Question: I have a simple jumping game setup where an hero jumps over a ball rolling towards him.
there is no gravity setup on the scene
the hero jump straight up and then straight down. if the hero stays still "didBeginContact" is fired and I can detect the collision. If the front of the hero hits the rolling ball when jumping up or coming down "didBeginContact" is fired. However if the back half of the hero land on the ball as it is going under it, it does not detect the collision.

'''
static const uint32_t groundCategory = 0x1 << 1;
static const uint32_t obstacleCategory = 0x1 << 2;
static const uint32_t heroCategory = 0x1 << 3;
SKSpriteNode *hero = [[SKSpriteNode alloc] initWithColor:[SKColor redColor] size:CGSizeMake(100, 115)];
[hero setPosition:CGPointMake(HERO_UP_POSITION_X, HEIGHT_GAME / 2 + hero.size.height / 2 + 10)];
hero.physicsBody = [SKPhysicsBody bodyWithRectangleOfSize:hero.size];
[hero.physicsBody setAffectedByGravity:NO];
hero.physicsBody.usesPreciseCollisionDetection = YES;
hero.physicsBody.allowsRotation = NO;
hero.physicsBody.categoryBitMask = heroCategory;
hero.physicsBody.contactTestBitMask = obstacleCategory | groundCategory;
hero.physicsBody.collisionBitMask = 0;
hero.zPosition = 0;
hero.name = kHeroUpName;
[self addChild:hero];
obstacle = [[SKSpriteNode alloc] initWithImageNamed:kImgObstacleDown];
obstacle.name = @"obstacle";
[obstacle setPosition:CGPointMake(WIDTH_GAME + x, HEIGHT_GAME / 2 + y)];
obstacle.physicsBody = [SKPhysicsBody bodyWithCircleOfRadius:obstacle.size.width / 2];
obstacle.physicsBody.usesPreciseCollisionDetection = YES;
[obstacle.physicsBody setAffectedByGravity:NO];
obstacle.physicsBody.categoryBitMask = obstacleCategory;
obstacle.physicsBody.contactTestBitMask = heroCategory;
obstacle.physicsBody.collisionBitMask = 0;
obstacle.zPosition = 1;
'''
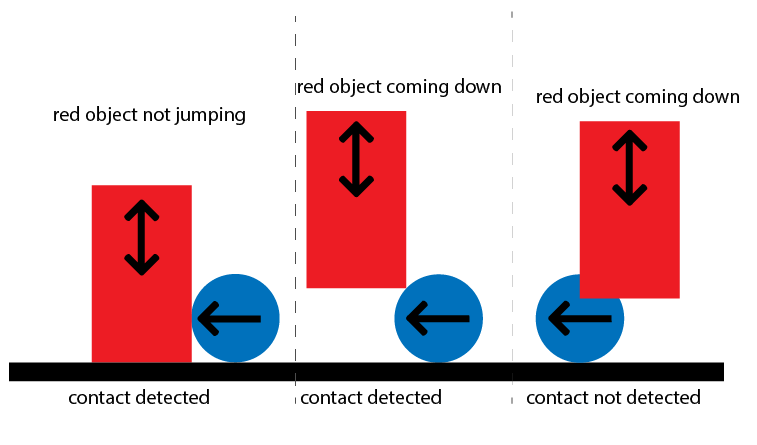
Answer: There are two test cases that needs to be in your didBeginContact: 1) if contact.bodyA is the hero and contact.bodyB is the obstacle and 2) if contact.bodyA is the obstacle and contact.bodyB is the hero. You are likely handling only one case. Here's an example of how to do that:
'''
-(void)didBeginContact:(SKPhysicsContact *)contact
{
if ((contact.bodyA.categoryBitMask == heroCategory && contact.bodyB.categoryBitMask obstacleCategory)
|| (contact.bodyA.categoryBitMask == obstacleCategory && contact.bodyB.categoryBitMask == heroCategory)) {
// Do something here
}
}
'''